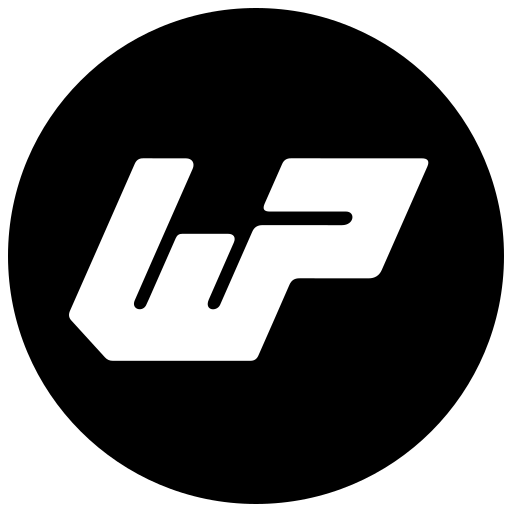
Tags: icon, FontAwesome, fa-icon, brand, wpressr